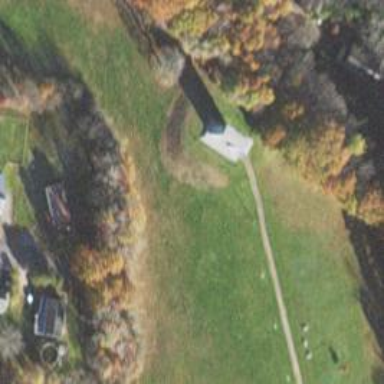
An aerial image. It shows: Historic memorial.